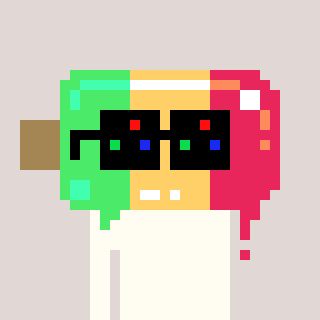
a pixel art character with square black sunglasses, a icepop-shaped head and a grayscale-colored body on a warm background